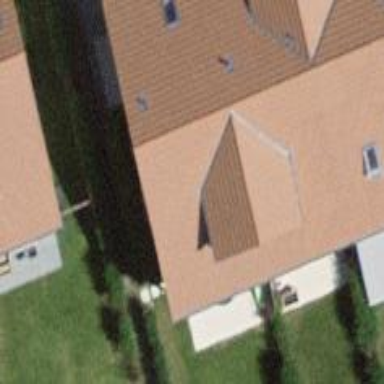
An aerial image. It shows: Residential building with gabled roof oriented across.